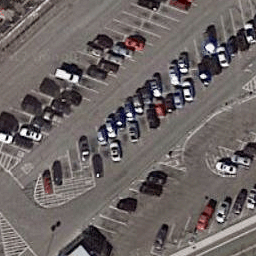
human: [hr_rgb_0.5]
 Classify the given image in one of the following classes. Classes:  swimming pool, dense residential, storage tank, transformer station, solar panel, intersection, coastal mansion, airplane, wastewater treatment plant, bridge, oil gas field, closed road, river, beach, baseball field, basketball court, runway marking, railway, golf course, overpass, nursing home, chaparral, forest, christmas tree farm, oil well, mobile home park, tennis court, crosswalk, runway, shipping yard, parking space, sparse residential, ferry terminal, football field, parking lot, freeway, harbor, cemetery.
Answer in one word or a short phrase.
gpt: parking lot